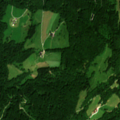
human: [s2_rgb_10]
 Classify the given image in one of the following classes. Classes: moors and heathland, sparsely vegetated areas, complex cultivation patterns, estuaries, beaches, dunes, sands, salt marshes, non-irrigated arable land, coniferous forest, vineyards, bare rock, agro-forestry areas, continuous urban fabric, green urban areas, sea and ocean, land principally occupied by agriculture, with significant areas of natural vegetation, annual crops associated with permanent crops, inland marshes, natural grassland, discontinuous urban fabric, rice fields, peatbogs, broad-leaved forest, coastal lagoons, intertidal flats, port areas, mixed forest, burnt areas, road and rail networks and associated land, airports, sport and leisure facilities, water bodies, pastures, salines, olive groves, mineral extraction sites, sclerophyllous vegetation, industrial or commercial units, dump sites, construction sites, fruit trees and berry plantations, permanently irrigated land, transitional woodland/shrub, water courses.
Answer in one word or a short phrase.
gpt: pastures, broad-leaved forest, mixed forest